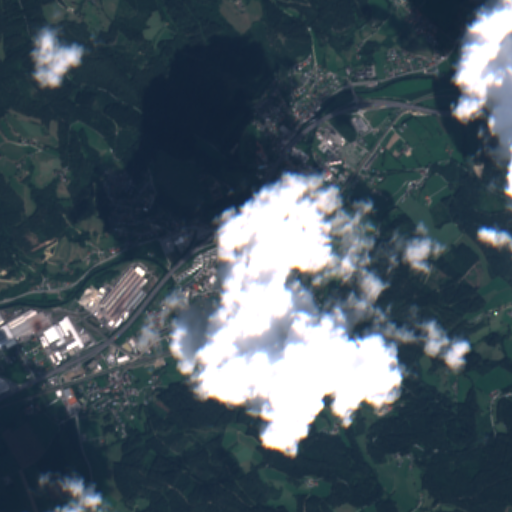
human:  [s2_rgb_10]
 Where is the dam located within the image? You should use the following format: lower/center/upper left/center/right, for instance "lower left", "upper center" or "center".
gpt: The dam is located in the upper center of the image.
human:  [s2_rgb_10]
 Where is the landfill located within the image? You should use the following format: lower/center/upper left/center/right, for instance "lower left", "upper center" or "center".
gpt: The landfill is located in the upper right of the image.
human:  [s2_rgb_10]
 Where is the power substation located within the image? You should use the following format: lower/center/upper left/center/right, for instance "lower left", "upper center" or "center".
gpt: The power substation is located in the lower left of the image.
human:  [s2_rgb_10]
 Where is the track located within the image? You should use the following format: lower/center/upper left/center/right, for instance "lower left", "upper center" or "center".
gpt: The track is located in the center of the image.
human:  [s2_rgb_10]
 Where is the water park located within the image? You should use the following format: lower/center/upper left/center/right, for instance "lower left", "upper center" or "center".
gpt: The water park is located in the upper center of the image.
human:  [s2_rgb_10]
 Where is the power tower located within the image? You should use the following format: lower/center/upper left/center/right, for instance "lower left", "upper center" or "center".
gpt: There is no power tower in the image.